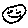
Label: smiley face